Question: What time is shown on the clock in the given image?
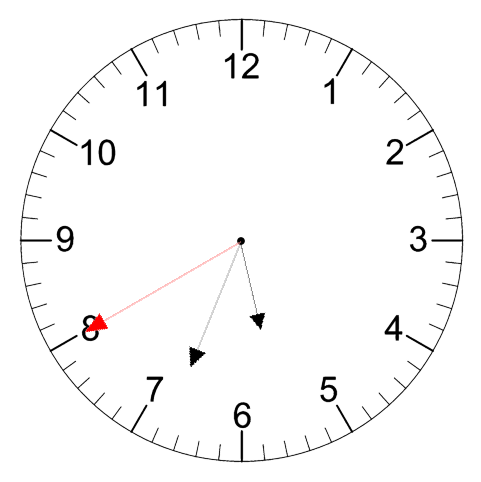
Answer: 05:33:40